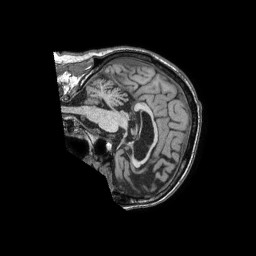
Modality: T1w
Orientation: sagittal
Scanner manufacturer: philips
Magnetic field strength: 1.5 T
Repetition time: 0.0071 s
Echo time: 0.003213 s